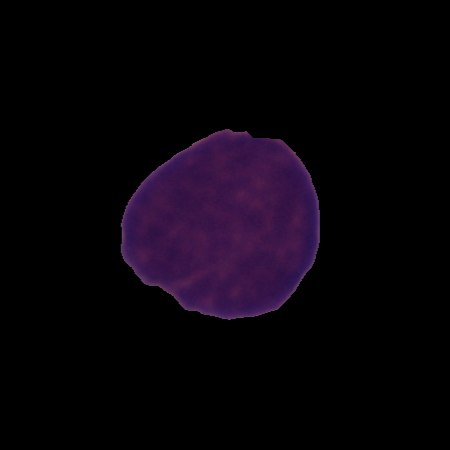
Label: cancer